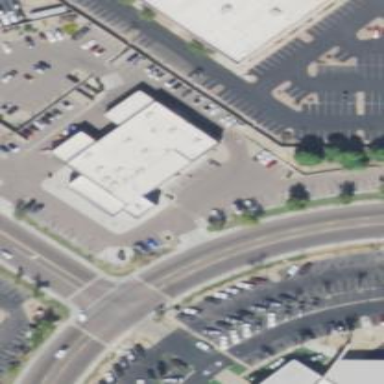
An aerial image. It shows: Building that houses car shop.